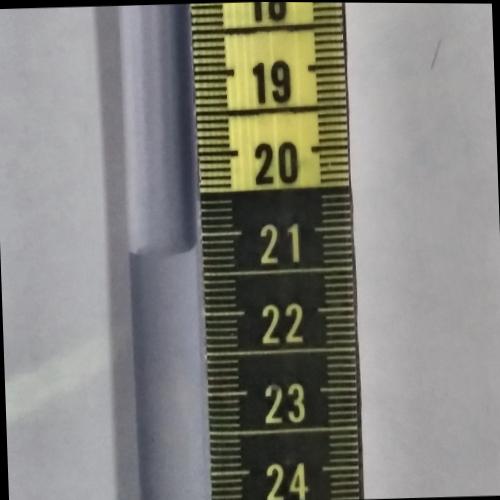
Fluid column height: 21.2 cm